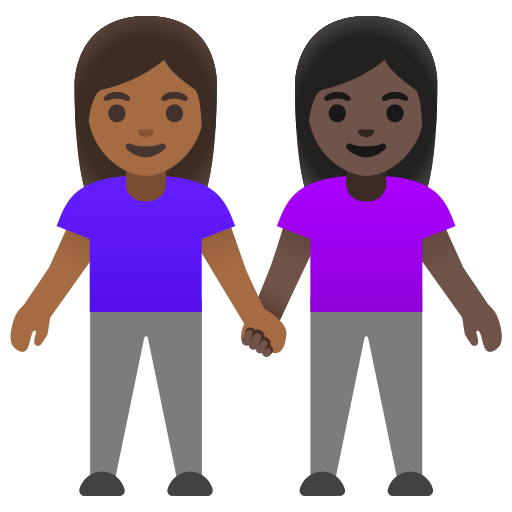
Emoji: 👩🏾‍🤝‍👩🏿